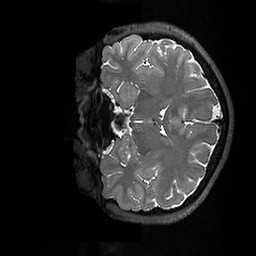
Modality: T2w
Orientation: coronal
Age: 22
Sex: male
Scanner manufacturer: ge
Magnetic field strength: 3 T
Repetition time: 3.202 s
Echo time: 0.06643 s